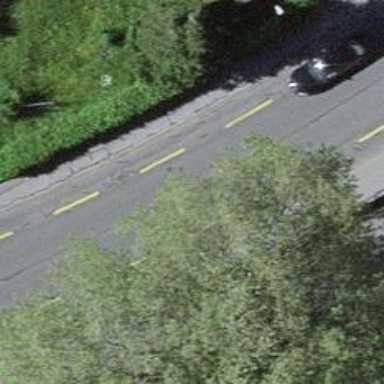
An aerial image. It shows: Secondary road with asphalt surface and designated cycle lane.